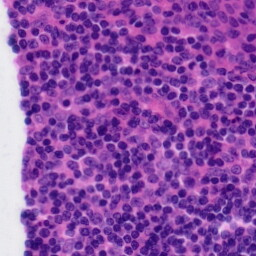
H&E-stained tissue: Tonsil